Question: I am using the jpgraph library to make data graphs in php. Making the graph goes problemless, but the .
Changing font to a smaller font and size does not make a difference and when trying to find anything in the documentation I found no solution. Graph is constructed like the basic examples which are shown fine.

Any idea's ?
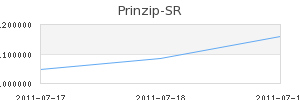
Answer: Did you try to change the margins?
'''
$graph->SetMargin(w, x, y, z);
'''